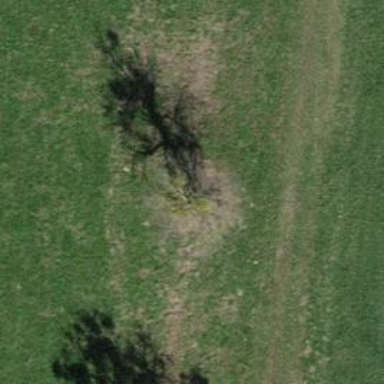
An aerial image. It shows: Beautiful tree in nature.